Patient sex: M
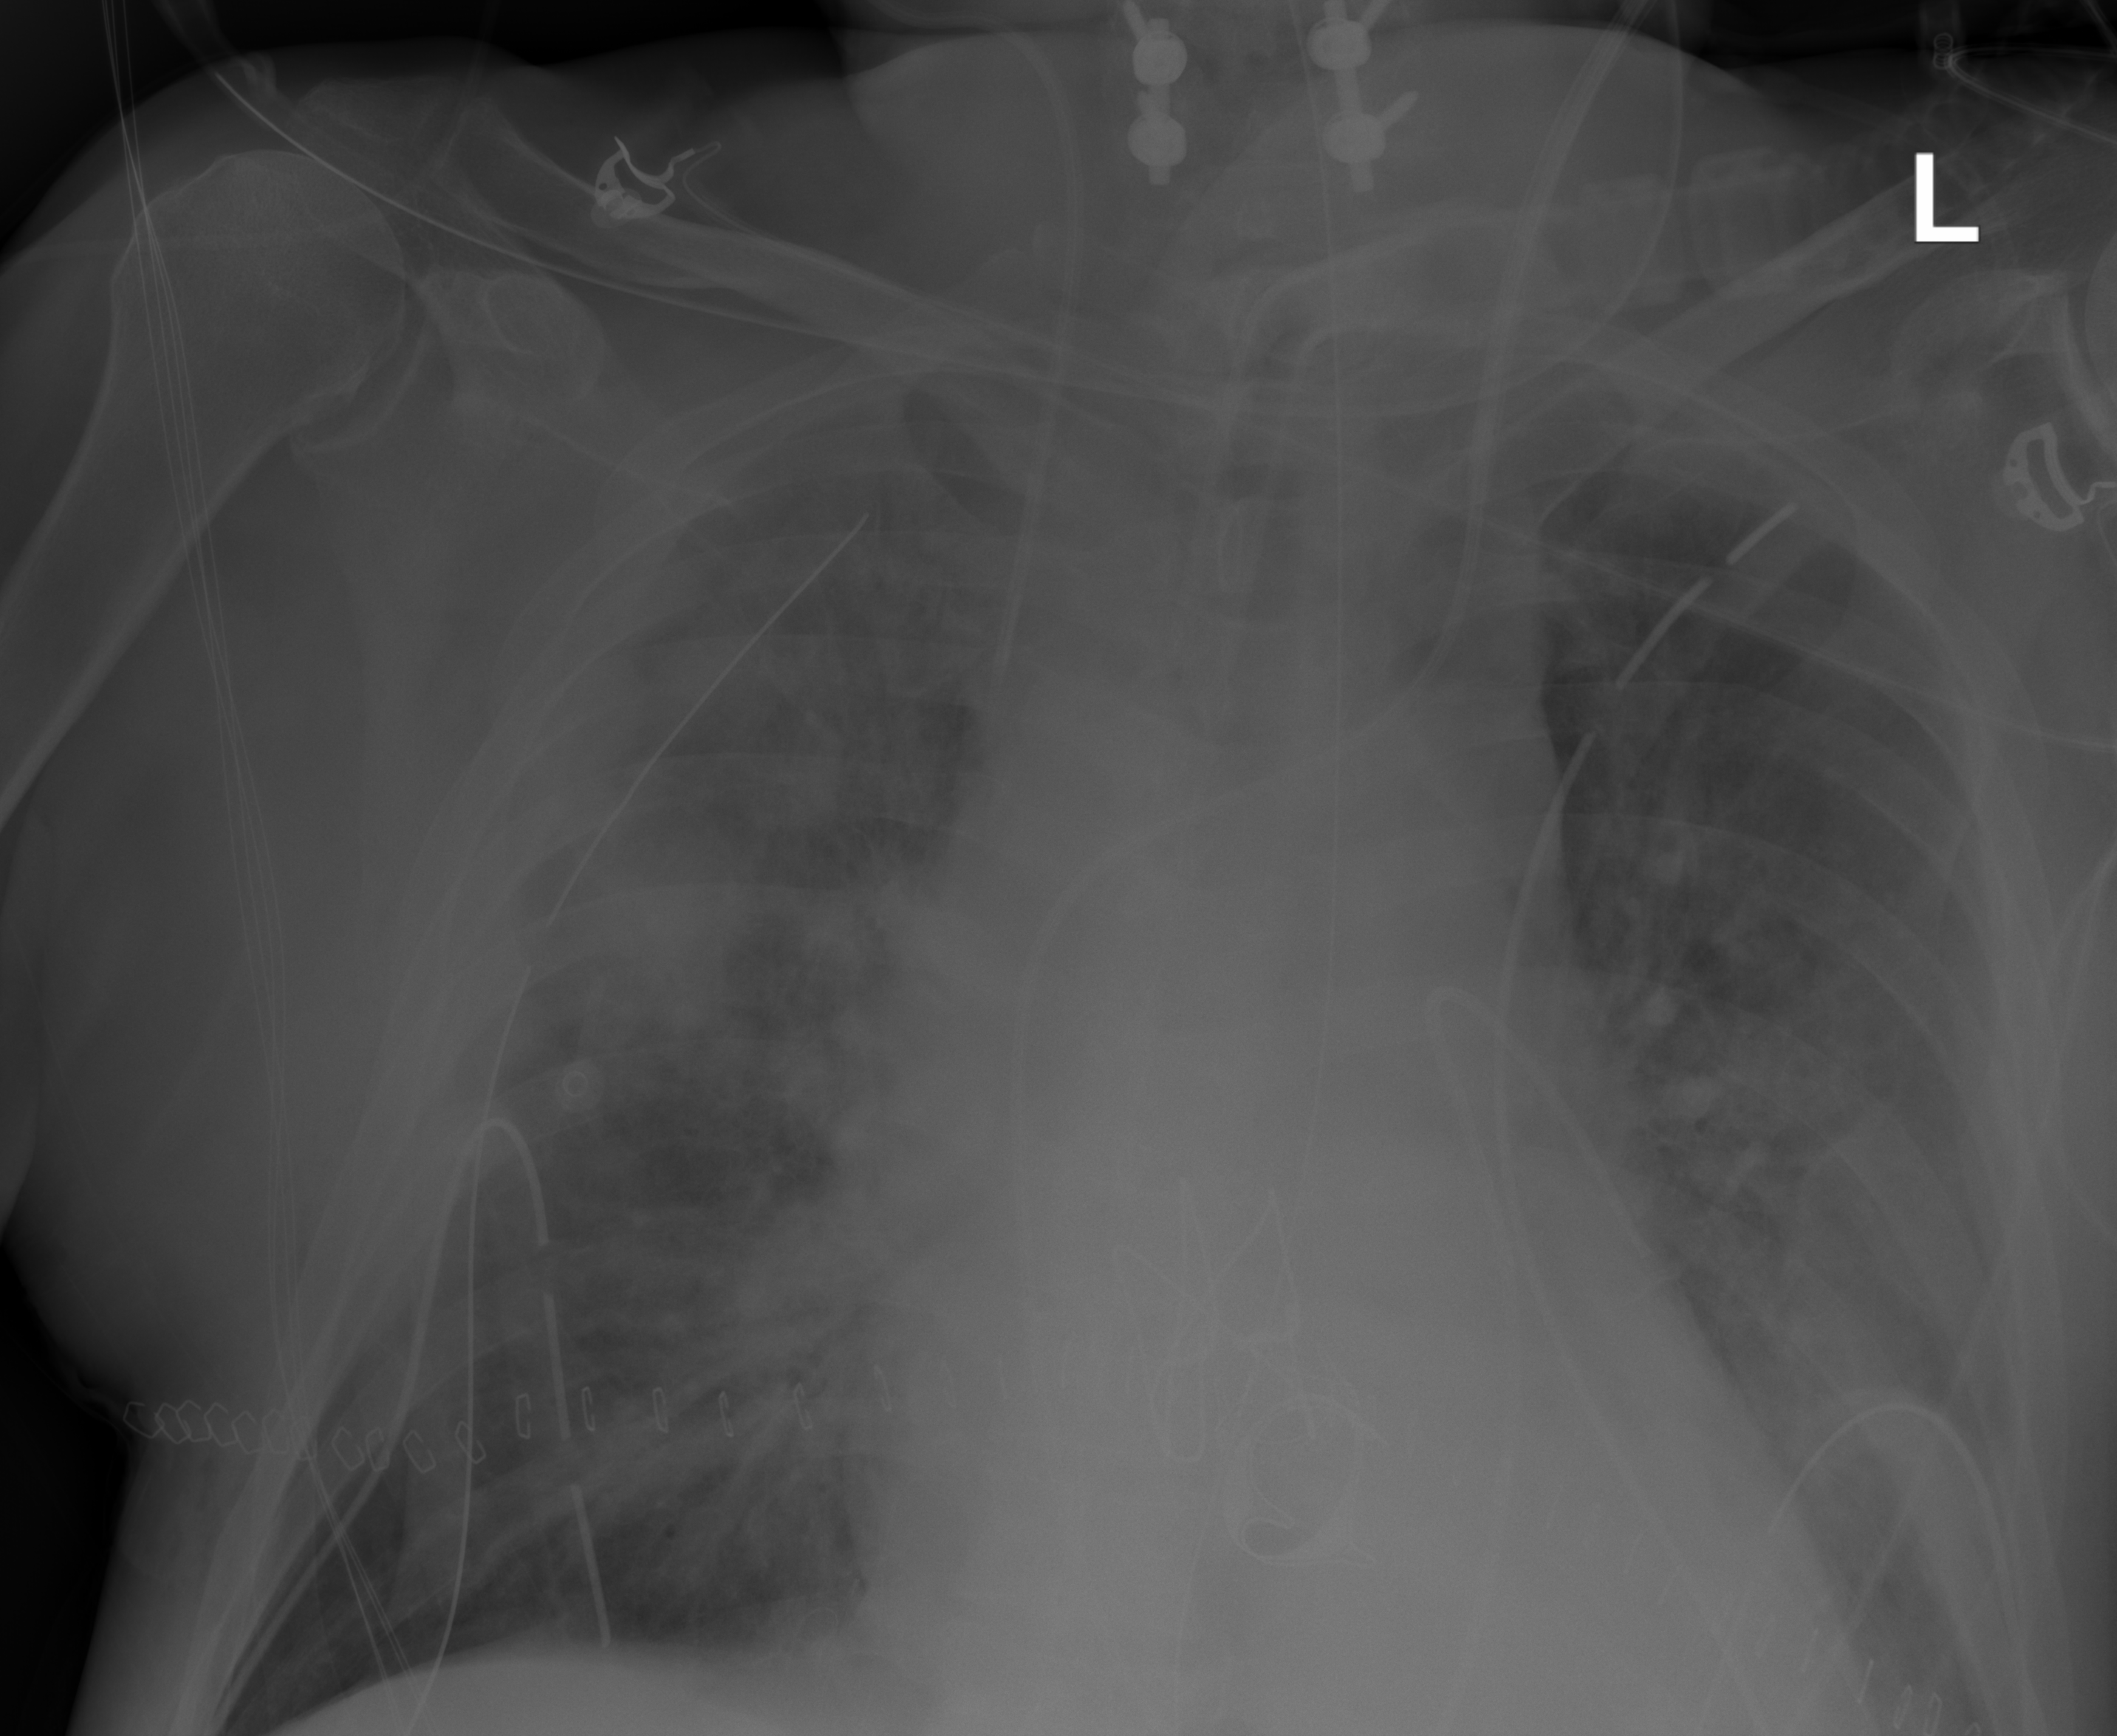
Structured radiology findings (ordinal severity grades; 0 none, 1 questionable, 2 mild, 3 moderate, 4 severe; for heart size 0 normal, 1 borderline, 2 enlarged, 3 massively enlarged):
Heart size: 2
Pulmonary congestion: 2
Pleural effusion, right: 0
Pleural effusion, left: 0
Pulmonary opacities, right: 4
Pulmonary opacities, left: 4
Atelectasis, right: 3
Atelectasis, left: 3